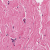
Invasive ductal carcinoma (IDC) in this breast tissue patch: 0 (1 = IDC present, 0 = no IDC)